Question: I would like to know how many filled lines are in a QTextEdit.
With one of the following commands i am getting the count of all lines in a QTextEdit.
'''
self.ui.textEdit.document().lineCount()
self.ui.textEditdocument().blockCount()
'''
For example, if the TextEdit is empty I get 1 back and if a line is filled i also get 1 back
The background is that I am currently developing a contact manager in which each person has different categories in which several values are stored. For example, there is the family category. When I click on the save button, I need to know how many lines with values are in the text field in order to execute update, delete oder add Statements in a database.
Example:
'''
from PyQt5 import QtCore, QtGui, QtWidgets
class Ui_MainWindow(object):
def setupUi(self, MainWindow):
MainWindow.setObjectName("MainWindow")
MainWindow.resize(326, 266)
self.centralwidget = QtWidgets.QWidget(MainWindow)
self.centralwidget.setObjectName("centralwidget")
self.verticalLayoutWidget = QtWidgets.QWidget(self.centralwidget)
self.verticalLayoutWidget.setGeometry(QtCore.QRect(0, 0, 321, 261))
self.verticalLayoutWidget.setObjectName("verticalLayoutWidget")
self.verticalLayout = QtWidgets.QVBoxLayout(self.verticalLayoutWidget)
self.verticalLayout.setContentsMargins(0, 0, 0, 0)
self.verticalLayout.setObjectName("verticalLayout")
self.label = QtWidgets.QLabel(self.verticalLayoutWidget)
self.label.setObjectName("label")
self.verticalLayout.addWidget(self.label)
self.textEdit = QtWidgets.QTextEdit(self.verticalLayoutWidget)
self.textEdit.setObjectName("textEdit")
self.verticalLayout.addWidget(self.textEdit)
self.pushButton = QtWidgets.QPushButton(self.verticalLayoutWidget)
self.pushButton.setObjectName("pushButton")
self.verticalLayout.addWidget(self.pushButton)
MainWindow.setCentralWidget(self.centralwidget)
self.pushButton.clicked.connect(self.filedLinesCount)
def filedLinesCount(self):
print(self.textEdit.document().lineCount())
if __name__ == "__main__":
import sys
app = QtWidgets.QApplication(sys.argv)
MainWindow = QtWidgets.QMainWindow()
ui = Ui_MainWindow()
ui.setupUi(MainWindow)
MainWindow.show()
sys.exit(app.exec_())
'''
result:

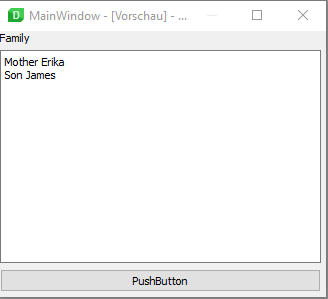
Answer: In this case the text must be processed:
'''
def filedLinesCount(self):
text = self.textEdit.toPlainText()
count = 0
for line in text.split("
"):
word = line.strip()
if word:
print(word)
count = +1
print(count)
'''